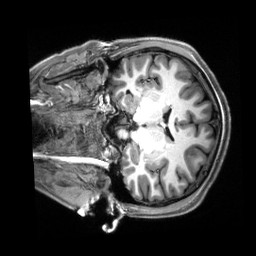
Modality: T1w
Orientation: coronal
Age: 21
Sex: female
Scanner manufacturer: siemens
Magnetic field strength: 3 T
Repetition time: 2.5 s
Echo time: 0.00222 s